Interaction volume radius: 5 \u00c5
Interaction volume height: 20 \u00c5
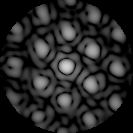
Disorder parameter: 0.2875